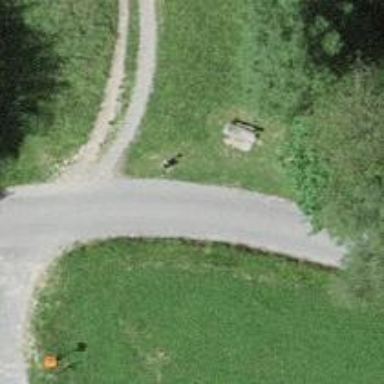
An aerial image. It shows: Bench.